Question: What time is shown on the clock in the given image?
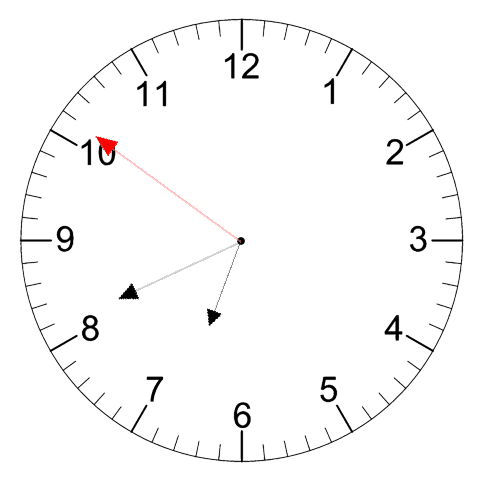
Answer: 06:40:51